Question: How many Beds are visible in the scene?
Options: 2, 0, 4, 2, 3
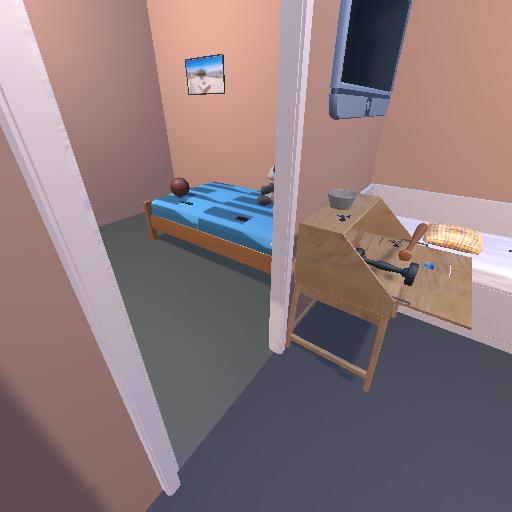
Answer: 2